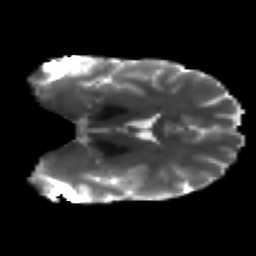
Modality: T2w
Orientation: coronal
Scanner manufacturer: ge
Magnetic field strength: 3 T
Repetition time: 7.98 s
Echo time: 0.0701 s